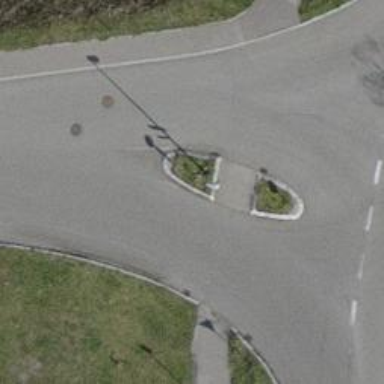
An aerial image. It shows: Uncontrolled crossing with central island on the road.